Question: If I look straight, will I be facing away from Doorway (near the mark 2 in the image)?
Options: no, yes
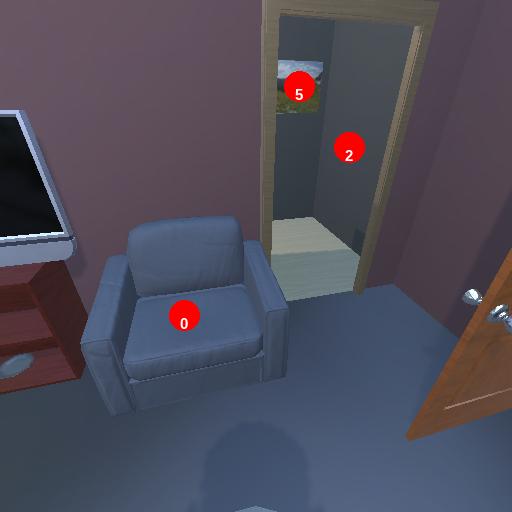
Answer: no